Question: I get the error below when trying to run an executable jar file. The file only contains a main with one line "System.out.println("Woo!");" and runs fine in eclipse.
I'm not sure how to read these error messages.

(too new to post images correctly)
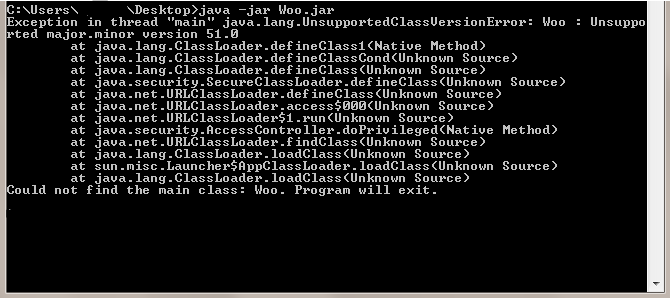
Answer: Your compiled class is in jre 1.5 and your system default jre is different(might be 1.6).
compile your code in same version of jre.